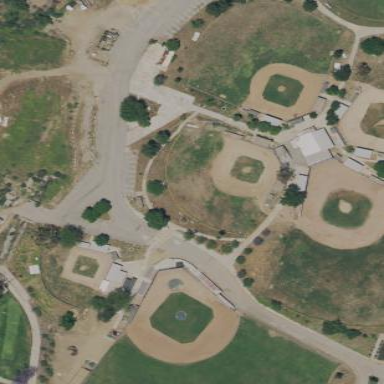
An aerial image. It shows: Baseball pitch for leisure land.